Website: bh-photo
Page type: address-validator
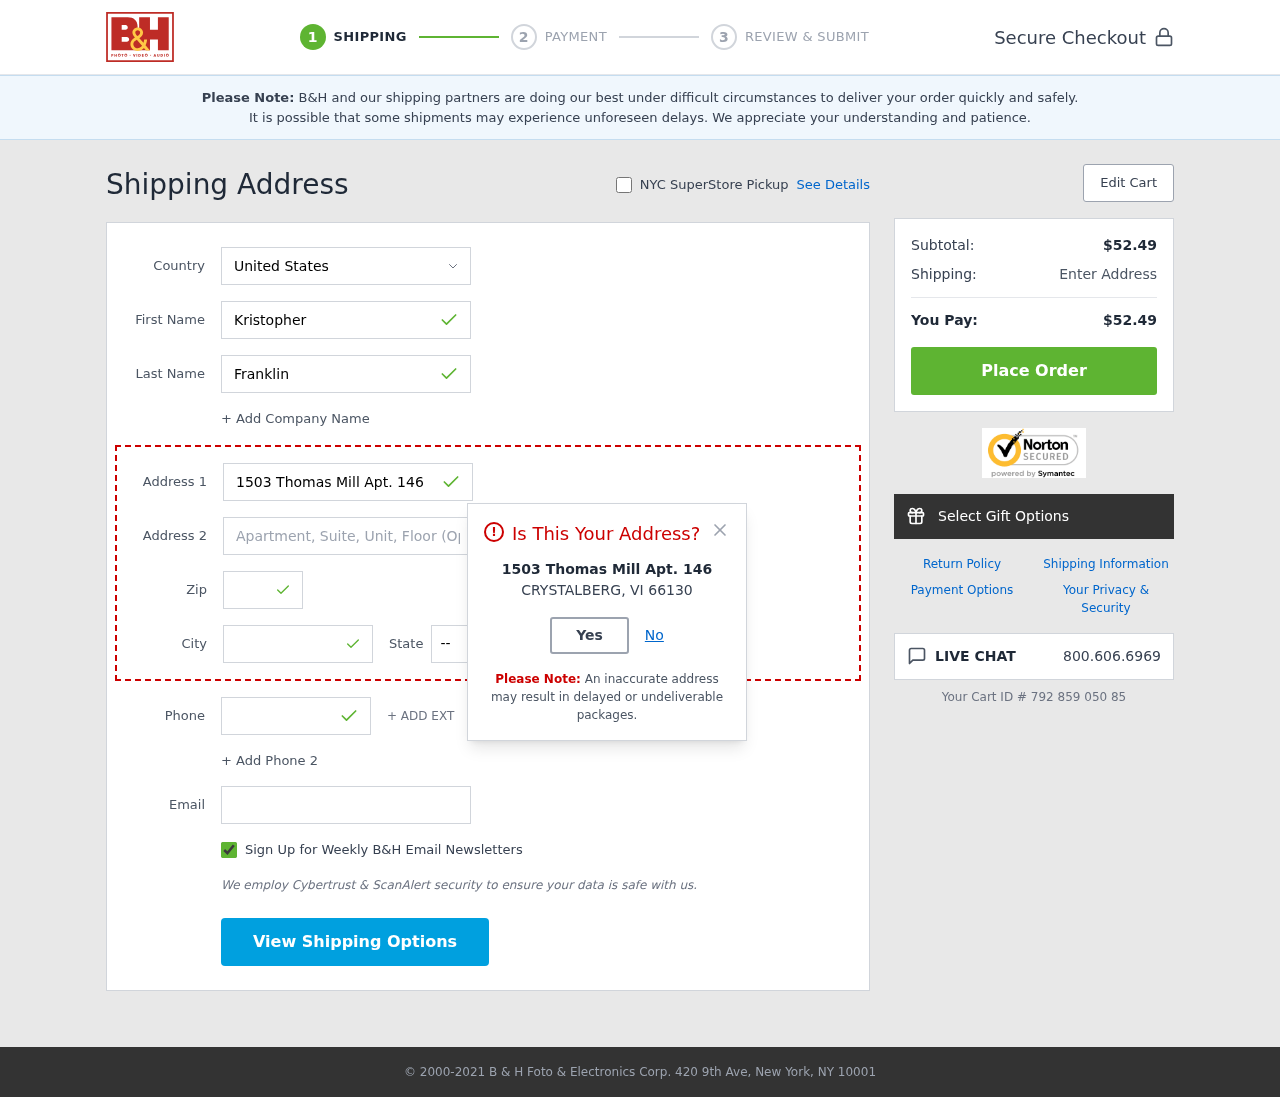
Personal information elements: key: PII_CITY
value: Crystalberg
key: PII_COUNTRY
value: United States
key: PII_EMAIL
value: kristopher_franklin@hotmail.com
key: PII_FIRSTNAME
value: Kristopher
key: PII_LASTNAME
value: Franklin
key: PII_PHONE
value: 4808817190
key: PII_POSTCODE
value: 66130
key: PII_STATE_ABBR
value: VI
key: PII_STREET
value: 1503 Thomas Mill Apt. 146
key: PII_CITY_MODAL
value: CRYSTALBERG
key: PII_STATE
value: VI
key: PII_POSTCODE_FULL
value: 66130
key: PII_POSTCODE_NUMERIC
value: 66130
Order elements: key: ORDER_SUBTOTAL
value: $52.49
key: ORDER_TOTAL
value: $52.49
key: ORDER_ID
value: Your Cart ID # 792 859 050 85